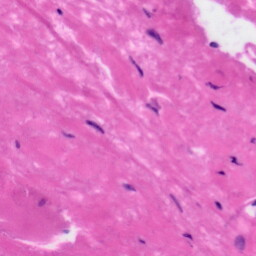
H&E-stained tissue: Tonsil